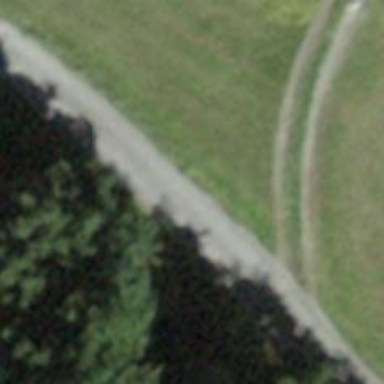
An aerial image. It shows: Unclassified road.